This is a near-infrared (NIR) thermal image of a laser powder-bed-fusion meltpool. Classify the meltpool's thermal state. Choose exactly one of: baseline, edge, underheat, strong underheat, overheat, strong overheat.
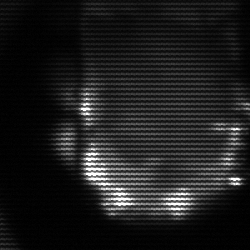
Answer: baseline